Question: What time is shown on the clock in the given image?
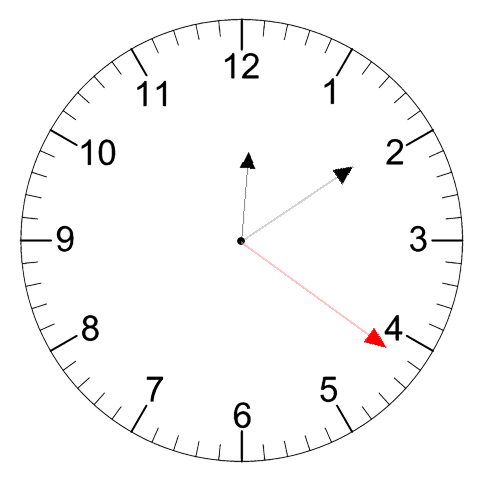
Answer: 12:09:21